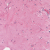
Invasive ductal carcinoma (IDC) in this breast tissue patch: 0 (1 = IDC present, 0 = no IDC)